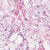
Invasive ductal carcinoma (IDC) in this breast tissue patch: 0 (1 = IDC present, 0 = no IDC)